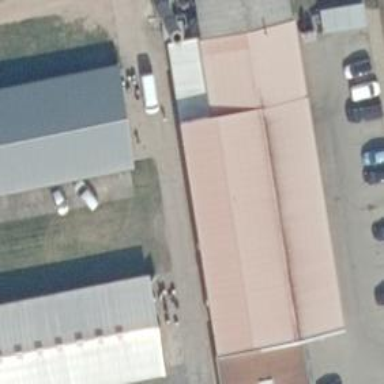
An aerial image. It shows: Shop that sells cars.